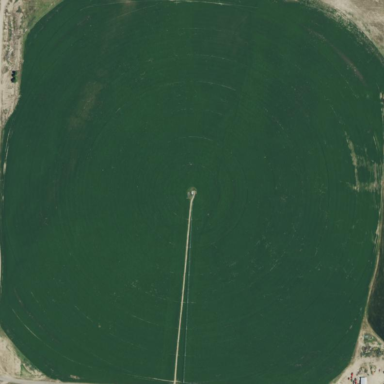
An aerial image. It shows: Farmland with pivot irrigation system.